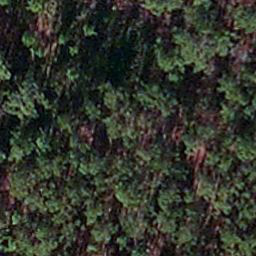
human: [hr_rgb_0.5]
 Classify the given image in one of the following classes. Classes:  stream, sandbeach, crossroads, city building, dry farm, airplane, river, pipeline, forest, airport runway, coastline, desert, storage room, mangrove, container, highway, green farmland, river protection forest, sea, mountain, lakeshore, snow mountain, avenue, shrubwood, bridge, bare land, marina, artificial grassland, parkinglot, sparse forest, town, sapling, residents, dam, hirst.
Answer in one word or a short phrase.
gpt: sapling